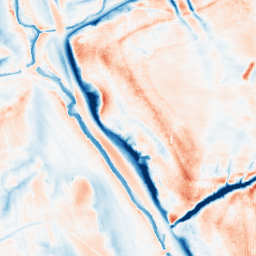
Category: classical
Decomposition family: gaussian_anisotropic
Decomposition parameters: sigma_x: 10
sigma_y: 5
Upsampling method: fft_zeropad
Upsampling parameters: scale: 4
Upsampling scale: 4